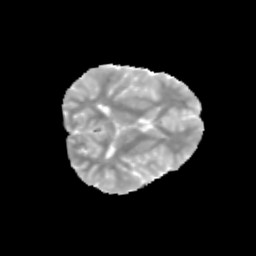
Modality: MD
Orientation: axial
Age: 11
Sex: male
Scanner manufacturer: siemens
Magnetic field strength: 3 T
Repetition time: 3.8 s
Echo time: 0.07 s